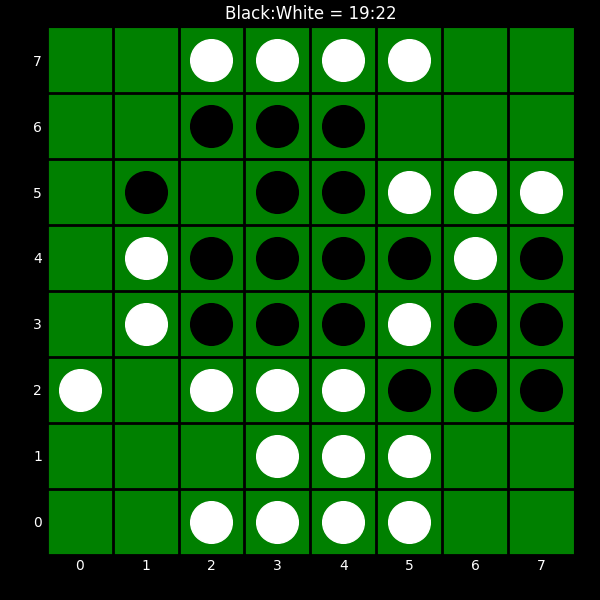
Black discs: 19
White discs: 22